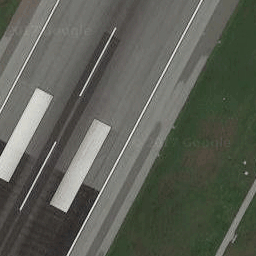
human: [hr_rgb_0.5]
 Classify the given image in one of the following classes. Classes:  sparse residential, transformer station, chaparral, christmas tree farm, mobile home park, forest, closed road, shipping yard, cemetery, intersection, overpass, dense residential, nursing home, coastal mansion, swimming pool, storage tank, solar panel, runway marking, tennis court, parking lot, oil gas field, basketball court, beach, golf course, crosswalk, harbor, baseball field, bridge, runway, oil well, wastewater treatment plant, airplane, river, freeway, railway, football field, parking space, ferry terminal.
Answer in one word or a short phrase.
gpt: runway